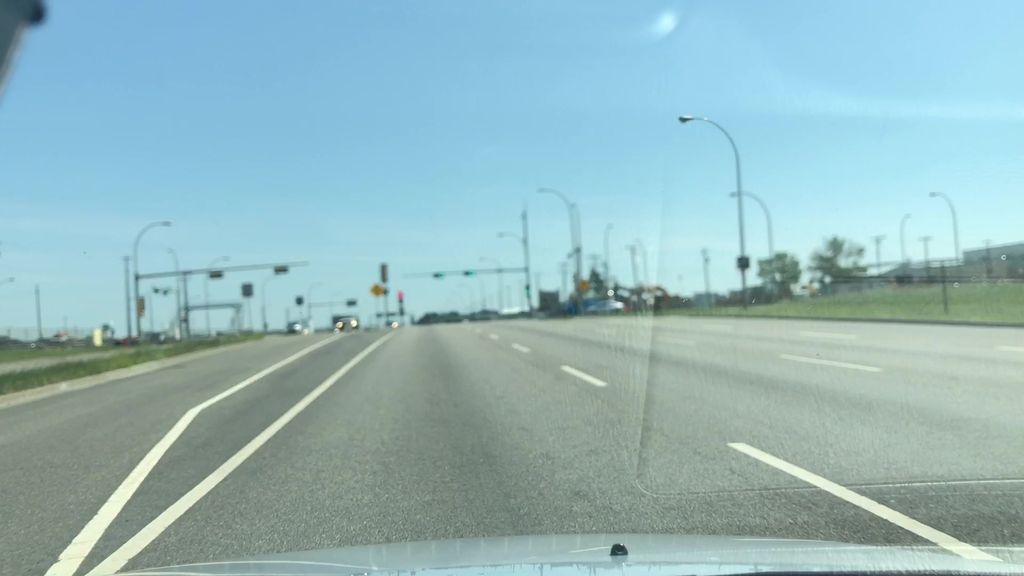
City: edmonton